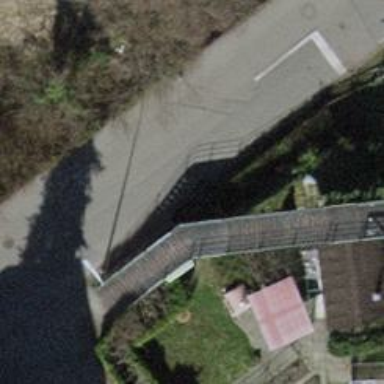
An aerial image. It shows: Metal steps along the road.